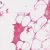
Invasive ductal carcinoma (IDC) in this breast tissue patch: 0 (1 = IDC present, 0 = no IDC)